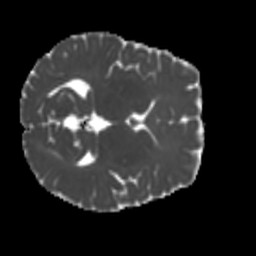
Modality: MD
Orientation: axial
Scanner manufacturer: siemens
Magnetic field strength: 3 T
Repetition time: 4 s
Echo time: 0.0594 s